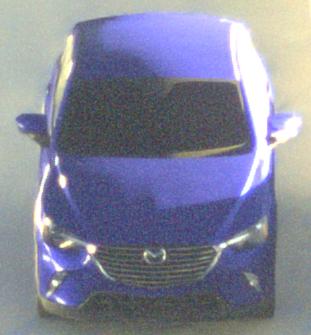
Make: Mazda
Model: CX-3 SKYACTIV-G 120
Detailed model: CX-3 (DK)
Model produced from: 2015/06
Model produced until: 2018/06
Doors: 5
Color: blue
Road condition: dry road
Daytime: sunrise or sunset
Contrast: high contrast